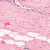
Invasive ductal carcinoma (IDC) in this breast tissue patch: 0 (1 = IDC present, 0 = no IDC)